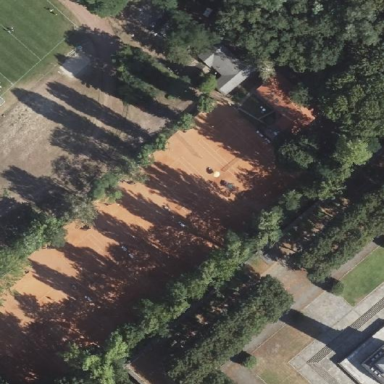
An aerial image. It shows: Tennis pitch with clay surface for leisure sports.